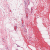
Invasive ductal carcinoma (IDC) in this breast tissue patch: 0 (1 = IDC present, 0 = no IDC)